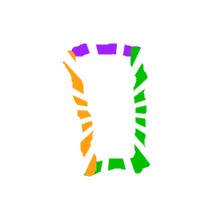
Shape: rectangle